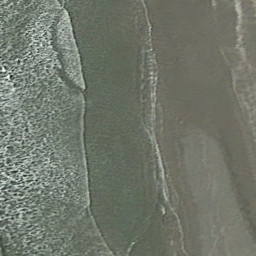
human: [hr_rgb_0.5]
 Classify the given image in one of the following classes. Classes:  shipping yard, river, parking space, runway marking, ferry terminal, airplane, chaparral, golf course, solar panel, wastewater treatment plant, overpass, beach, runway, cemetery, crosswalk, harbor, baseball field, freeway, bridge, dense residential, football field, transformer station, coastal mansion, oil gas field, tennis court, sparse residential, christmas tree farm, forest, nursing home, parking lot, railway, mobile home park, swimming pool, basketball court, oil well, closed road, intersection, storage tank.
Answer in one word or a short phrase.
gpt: beach